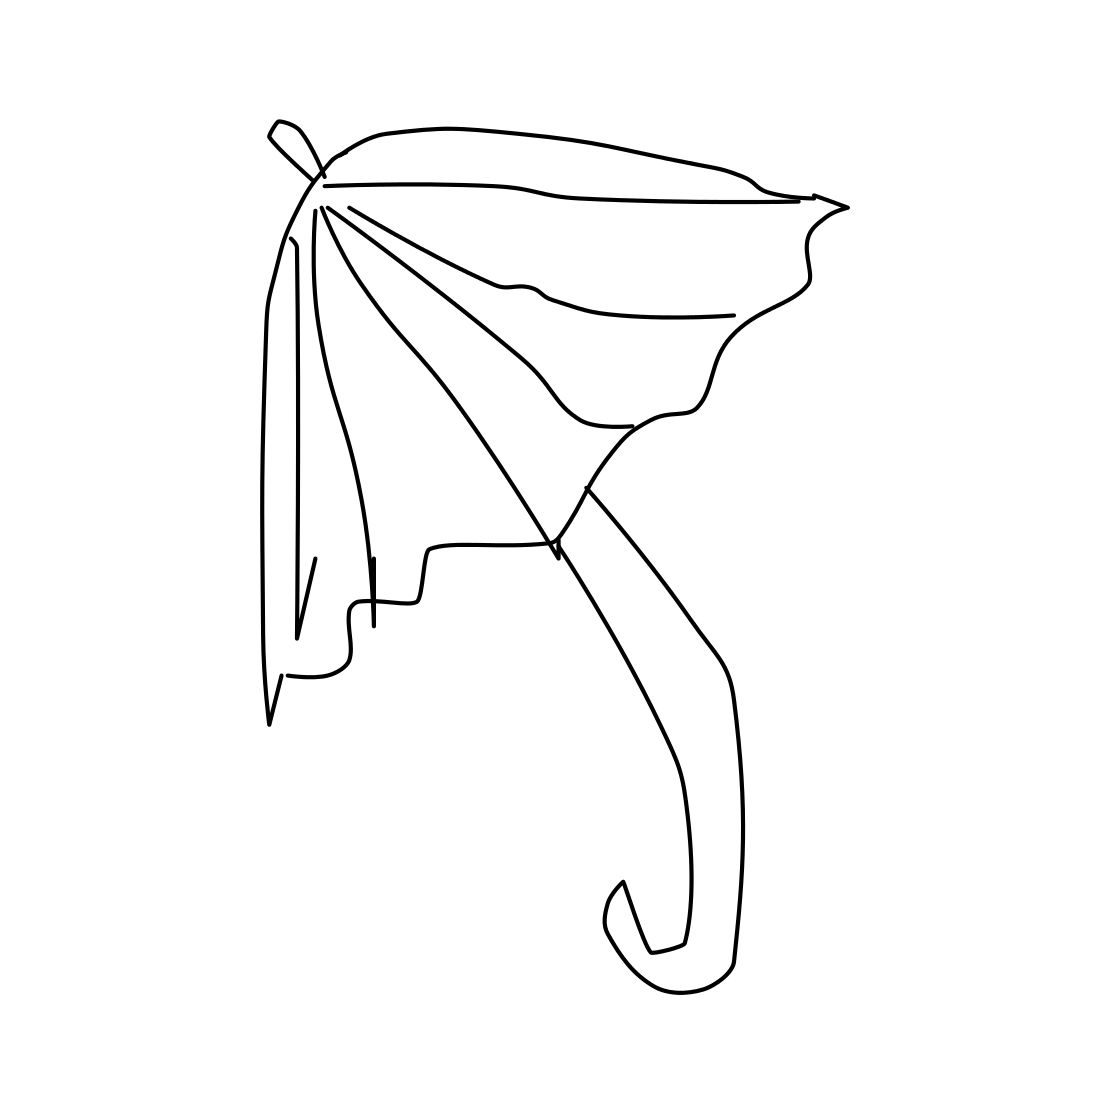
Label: umbrella